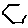
Label: hexagon